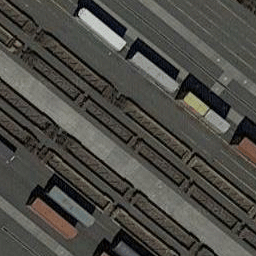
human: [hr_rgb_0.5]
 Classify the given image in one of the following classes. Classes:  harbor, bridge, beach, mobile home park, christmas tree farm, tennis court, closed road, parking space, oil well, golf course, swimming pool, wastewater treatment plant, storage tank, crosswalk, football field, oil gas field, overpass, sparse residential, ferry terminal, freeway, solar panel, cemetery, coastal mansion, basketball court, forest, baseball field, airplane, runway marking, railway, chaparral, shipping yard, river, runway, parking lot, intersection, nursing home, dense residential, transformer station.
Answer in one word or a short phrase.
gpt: shipping yard